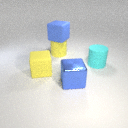
large yellow rubber cube behind large blue metal cube